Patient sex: M
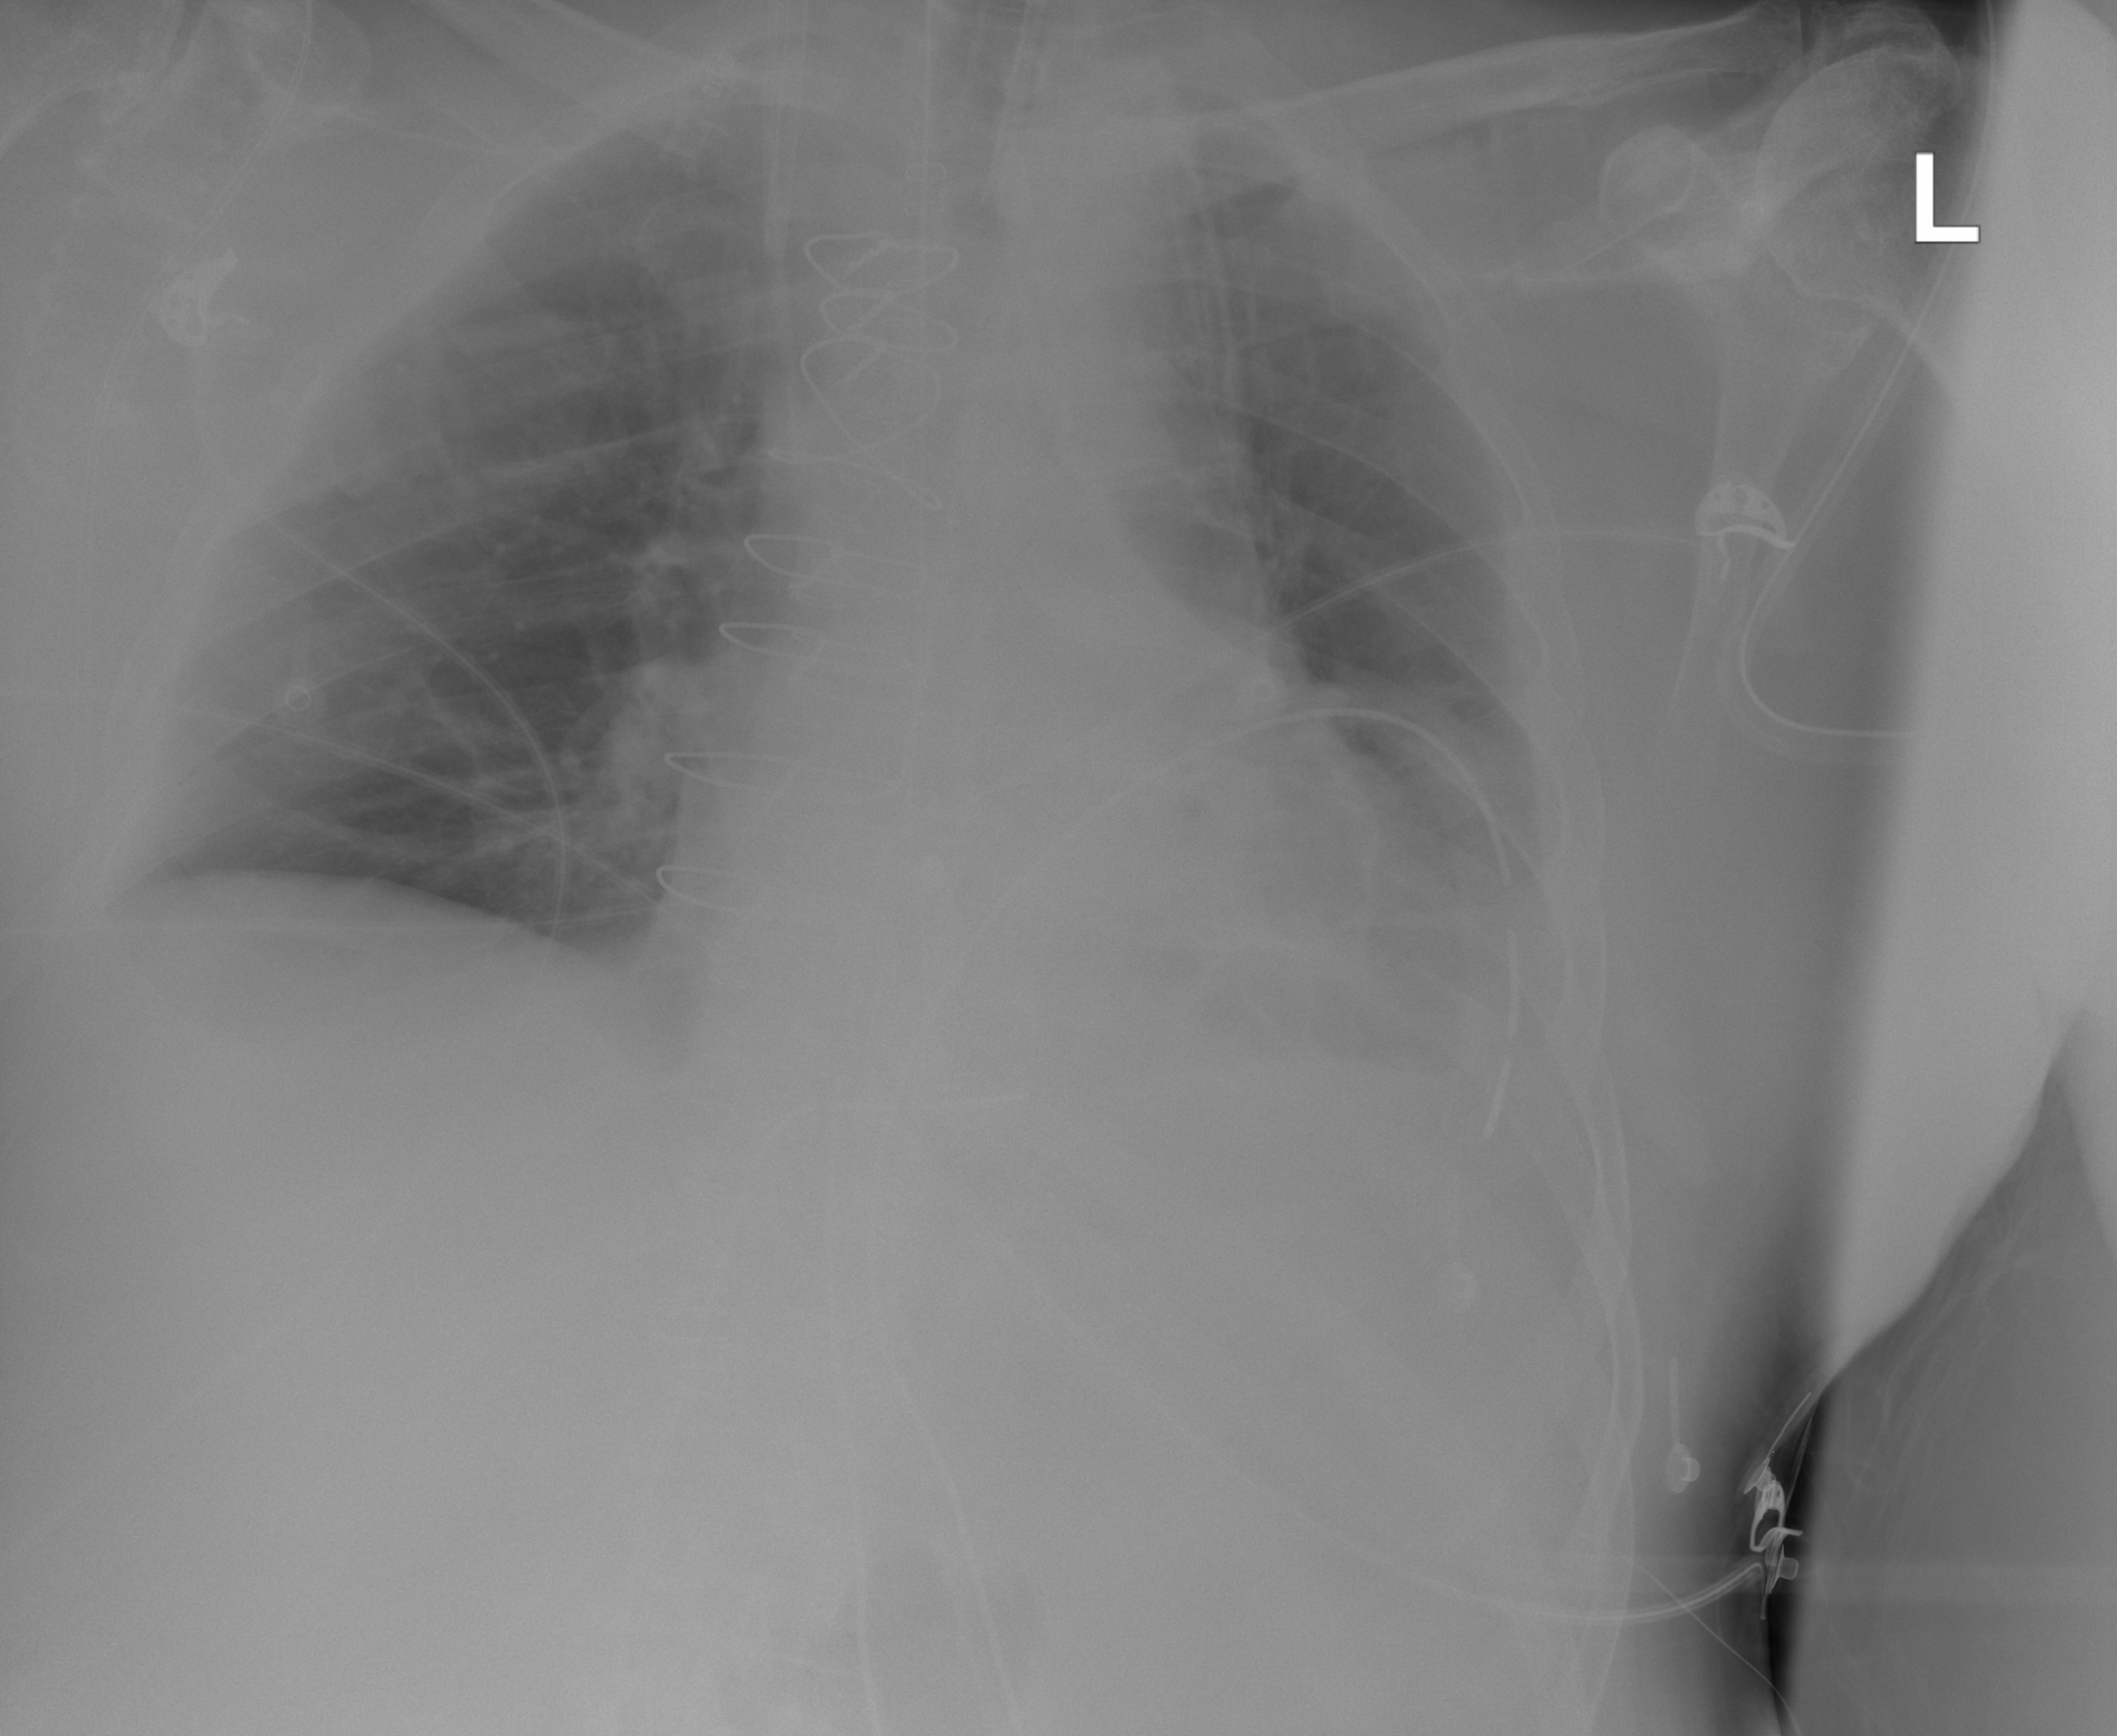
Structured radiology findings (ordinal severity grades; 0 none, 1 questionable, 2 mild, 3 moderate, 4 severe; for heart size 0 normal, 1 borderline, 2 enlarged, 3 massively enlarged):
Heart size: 2
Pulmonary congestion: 2
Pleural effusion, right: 0
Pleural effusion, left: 2
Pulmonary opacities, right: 0
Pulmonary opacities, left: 0
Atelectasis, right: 2
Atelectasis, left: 2